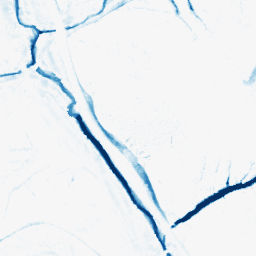
Category: morphological
Decomposition family: morphological_ellipse
Decomposition parameters: operation: closing
width: 10
height: 10
Upsampling method: quartic
Upsampling parameters: scale: 4
Upsampling scale: 4